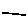
Label: line